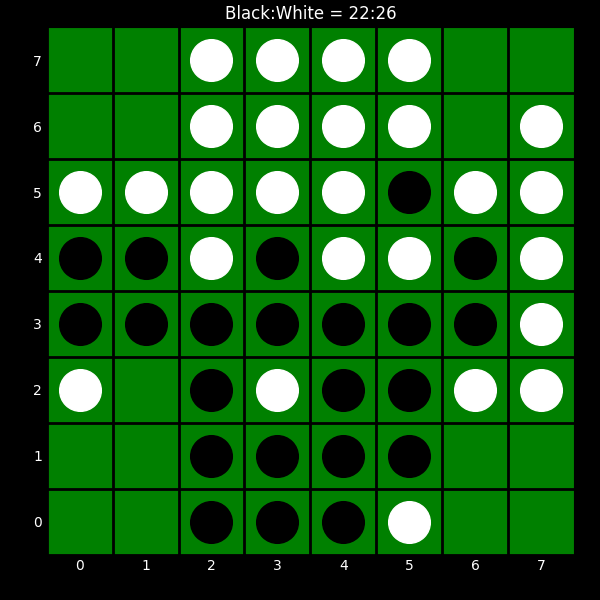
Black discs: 22
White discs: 26